Interaction volume radius: 5 \u00c5
Interaction volume height: 20 \u00c5
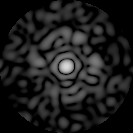
Disorder parameter: 0.8453